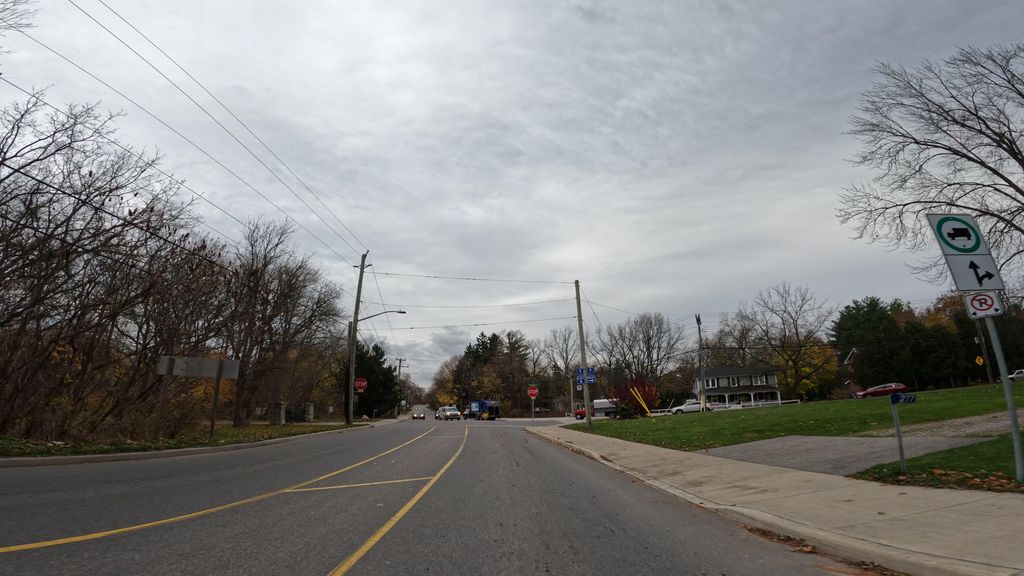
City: hamilton